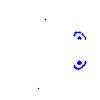
Particle: electron